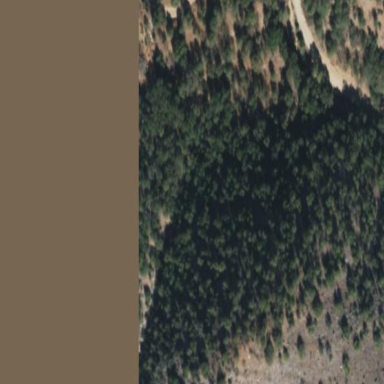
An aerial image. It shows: Evergreen needle-leaved woodland.